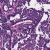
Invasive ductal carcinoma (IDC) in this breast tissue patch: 1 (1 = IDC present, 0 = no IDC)